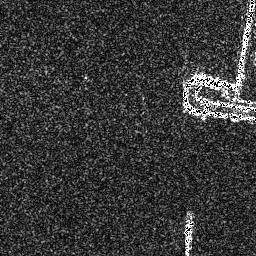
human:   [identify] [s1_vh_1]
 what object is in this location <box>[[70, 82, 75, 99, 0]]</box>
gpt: <ref>1 medium ship at the bottom right</ref>